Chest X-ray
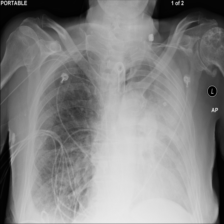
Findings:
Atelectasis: negative
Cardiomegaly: negative
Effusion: positive
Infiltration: negative
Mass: negative
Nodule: negative
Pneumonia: negative
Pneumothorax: negative
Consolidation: negative
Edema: negative
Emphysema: negative
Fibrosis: negative
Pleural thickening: negative
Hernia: negative